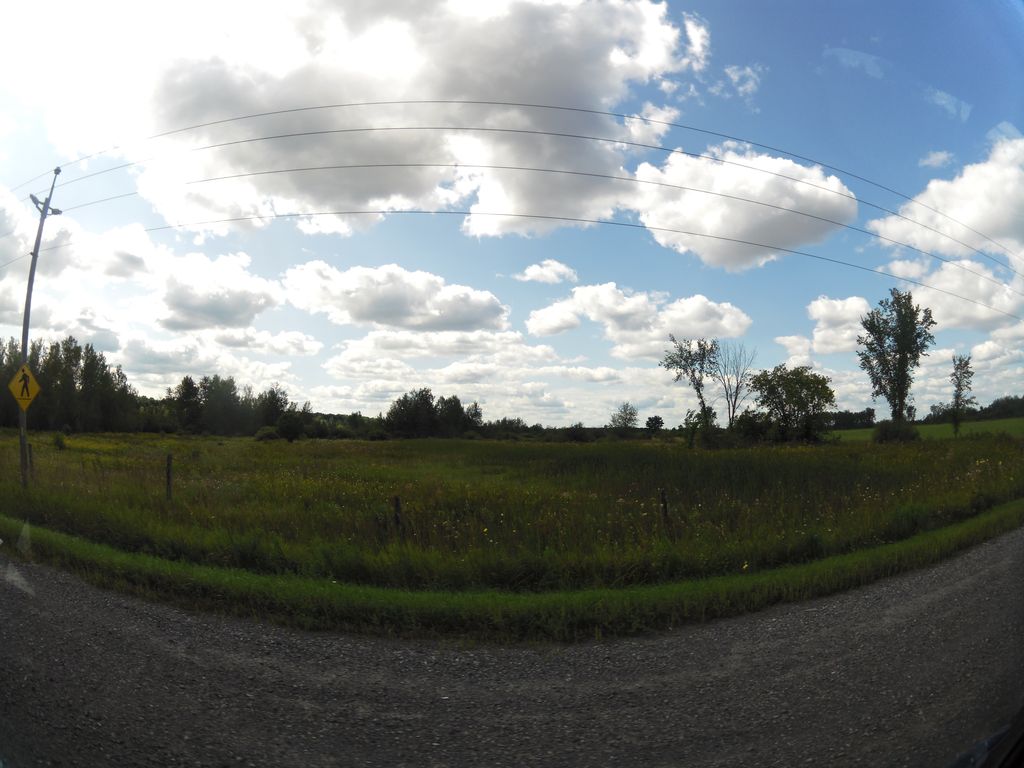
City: ottawa-gatineau